Question: I'm working on an application using Flutter SDK. When I use a <URL> widget, and I focus it, the underline becomes blue. I need to change this color to red, how can I do it?
Screenshot of what I need to change. I want just the underline to change,

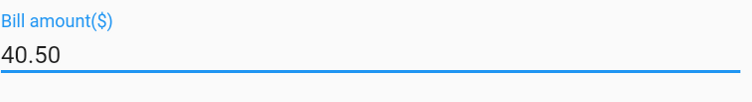
Answer: While these other answers may somehow work, you should definitely use it.
That's not the proper way to get a custom theme in Flutter.
A much more elegant solution is as followed :
'''
final theme = Theme.of(context);
return new Theme(
data: theme.copyWith(primaryColor: Colors.red),
child: new TextField(
decoration: new InputDecoration(
labelText: "Hello",
labelStyle: theme.textTheme.caption.copyWith(color: theme.primaryColor),
),
),
);
'''
At the same time, if you just want to show an error (Red), use 'errorText' of 'InputDecoration' instead. It will automatically set the color to red.